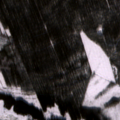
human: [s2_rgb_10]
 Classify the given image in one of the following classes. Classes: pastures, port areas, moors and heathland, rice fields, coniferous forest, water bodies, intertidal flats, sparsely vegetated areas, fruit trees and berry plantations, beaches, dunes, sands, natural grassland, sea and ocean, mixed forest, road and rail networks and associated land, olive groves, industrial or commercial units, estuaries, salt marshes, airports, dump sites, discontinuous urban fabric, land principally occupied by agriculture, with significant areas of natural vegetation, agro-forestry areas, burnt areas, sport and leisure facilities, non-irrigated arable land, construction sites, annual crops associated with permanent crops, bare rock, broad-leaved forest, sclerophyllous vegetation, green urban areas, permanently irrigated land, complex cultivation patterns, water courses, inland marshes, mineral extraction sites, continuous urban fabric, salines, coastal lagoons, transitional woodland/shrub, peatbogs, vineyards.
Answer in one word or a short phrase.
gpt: coniferous forest, mixed forest, transitional woodland/shrub